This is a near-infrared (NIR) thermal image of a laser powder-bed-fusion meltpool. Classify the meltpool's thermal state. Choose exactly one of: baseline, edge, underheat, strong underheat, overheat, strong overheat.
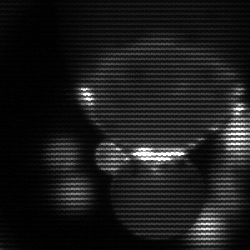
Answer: edge